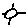
Label: sun